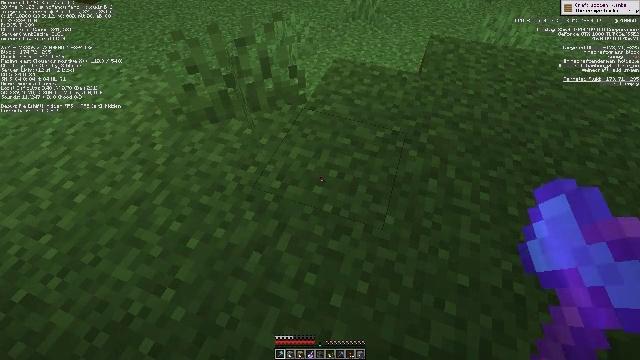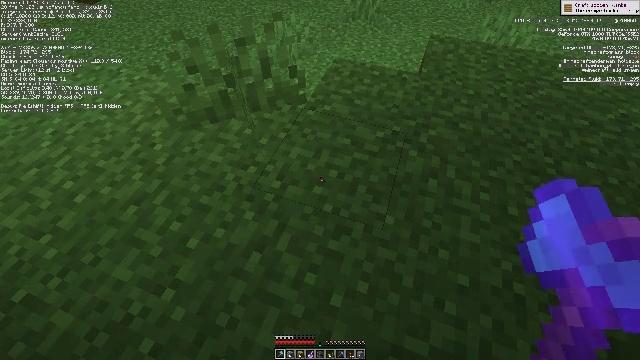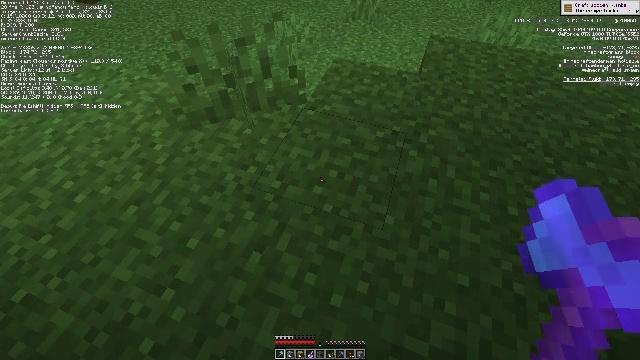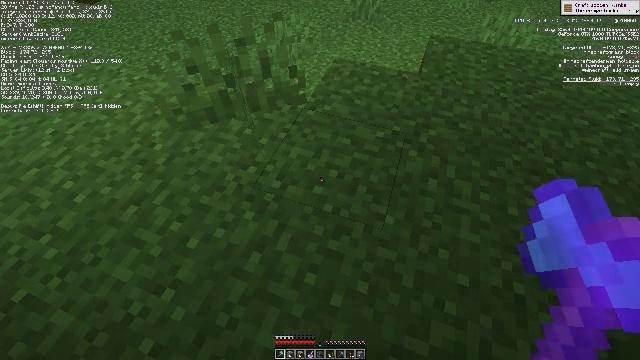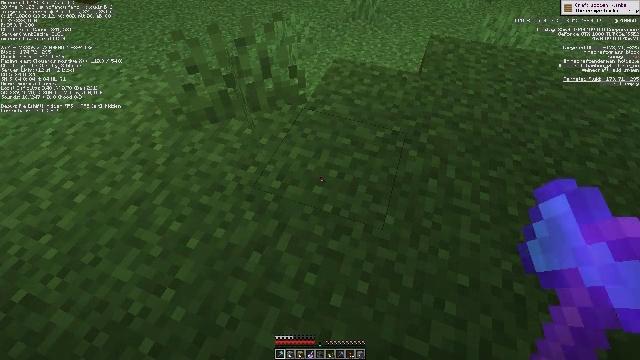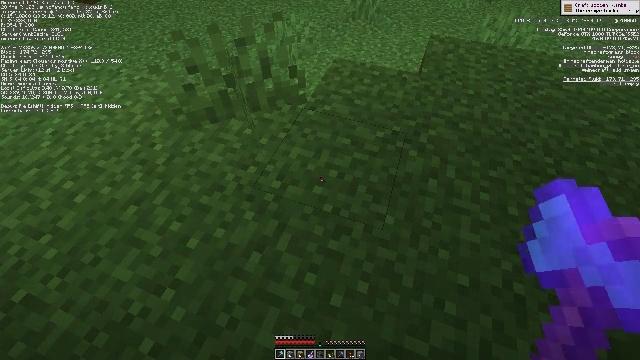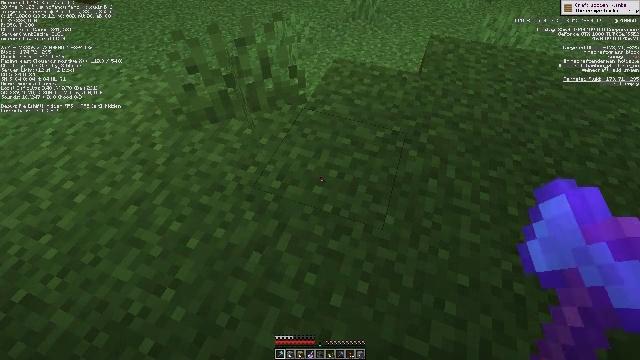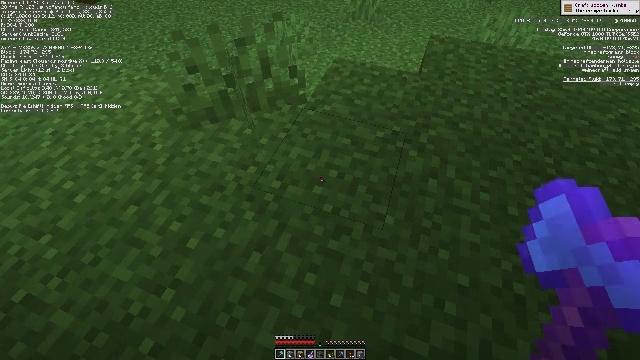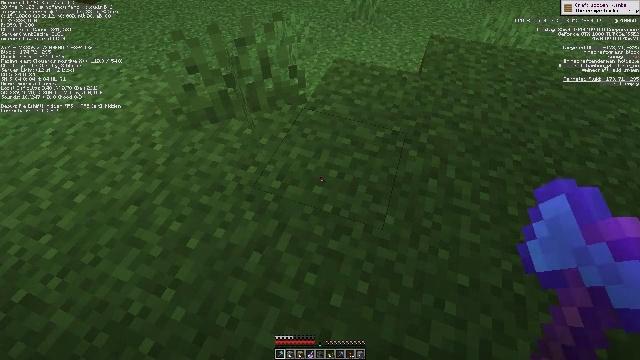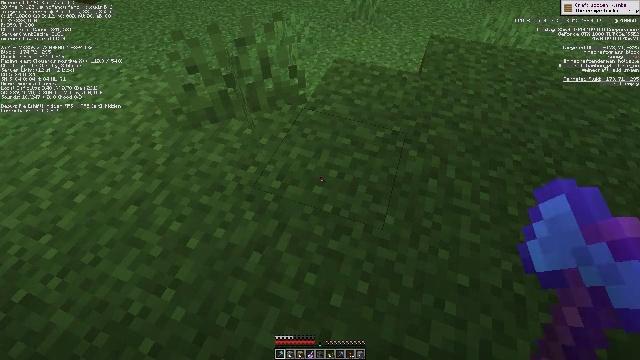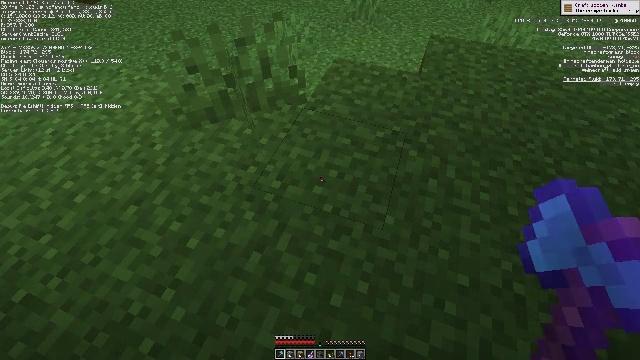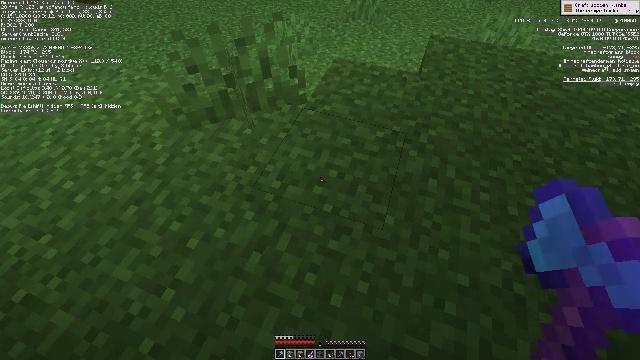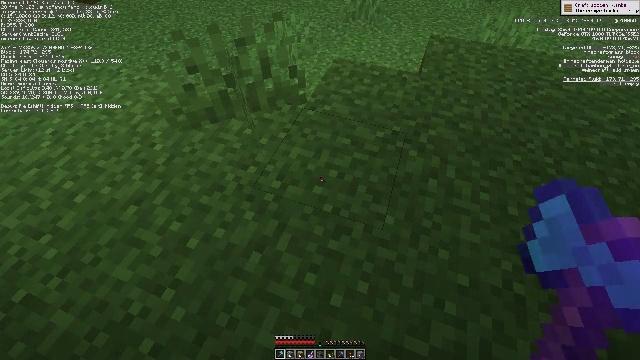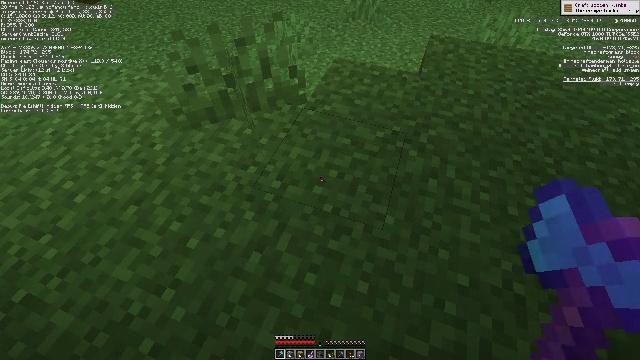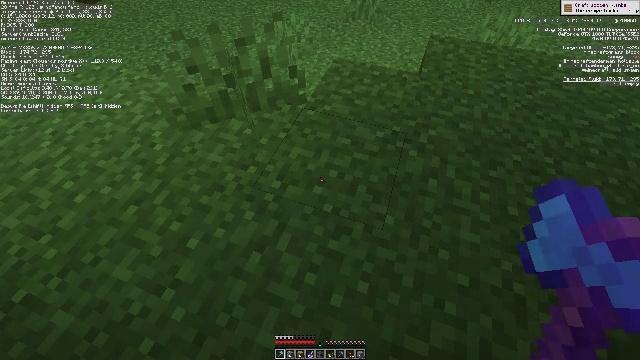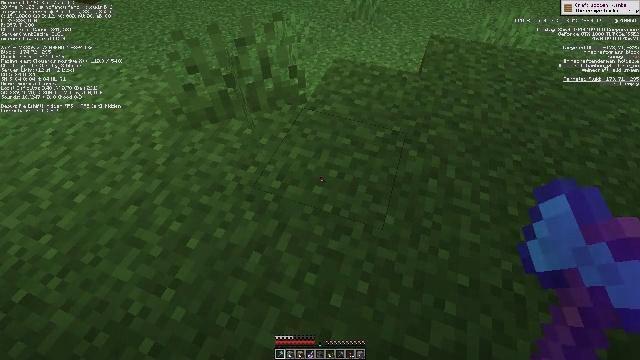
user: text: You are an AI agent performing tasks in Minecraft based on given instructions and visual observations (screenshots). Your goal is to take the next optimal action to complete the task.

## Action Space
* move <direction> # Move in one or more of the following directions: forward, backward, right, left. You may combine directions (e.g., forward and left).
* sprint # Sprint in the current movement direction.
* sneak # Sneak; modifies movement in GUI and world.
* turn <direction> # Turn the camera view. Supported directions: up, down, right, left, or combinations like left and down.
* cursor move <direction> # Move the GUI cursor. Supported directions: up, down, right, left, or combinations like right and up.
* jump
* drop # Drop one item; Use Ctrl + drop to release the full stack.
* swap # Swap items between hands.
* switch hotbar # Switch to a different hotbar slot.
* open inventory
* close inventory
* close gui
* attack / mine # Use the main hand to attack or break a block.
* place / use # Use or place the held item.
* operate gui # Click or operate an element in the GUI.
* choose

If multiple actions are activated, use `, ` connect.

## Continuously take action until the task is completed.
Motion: motion action
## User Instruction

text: Drop a blaze powder.
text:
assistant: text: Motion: no_op
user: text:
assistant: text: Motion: no_op
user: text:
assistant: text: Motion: no_op
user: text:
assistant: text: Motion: no_op
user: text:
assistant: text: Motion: no_op
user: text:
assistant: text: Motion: no_op
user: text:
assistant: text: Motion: no_op
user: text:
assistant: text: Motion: no_op
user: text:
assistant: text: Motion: no_op
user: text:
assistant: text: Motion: no_op
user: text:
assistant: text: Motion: no_op
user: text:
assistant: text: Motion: no_op
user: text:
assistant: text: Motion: no_op
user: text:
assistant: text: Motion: no_op
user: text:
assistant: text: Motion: no_op
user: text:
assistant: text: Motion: no_op
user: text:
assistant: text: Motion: no_op
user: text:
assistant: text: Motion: no_op
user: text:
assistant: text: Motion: no_op
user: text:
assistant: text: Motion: no_op
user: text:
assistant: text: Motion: no_op
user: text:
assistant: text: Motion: no_op
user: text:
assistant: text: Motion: no_op
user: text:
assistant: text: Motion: no_op
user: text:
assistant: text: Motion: no_op
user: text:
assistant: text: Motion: no_op
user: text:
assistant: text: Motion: no_op
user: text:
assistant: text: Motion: no_op
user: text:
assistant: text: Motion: no_op
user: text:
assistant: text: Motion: no_op